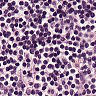
Metastatic tissue present: no